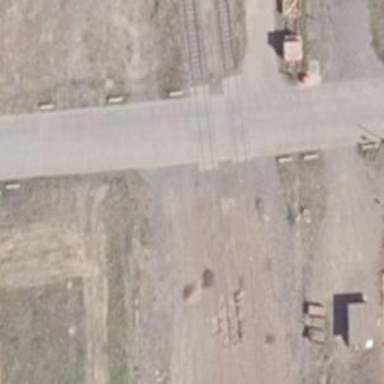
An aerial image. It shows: Rail spur service.